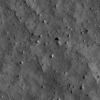
Atmospheric dust classification: not_dusty